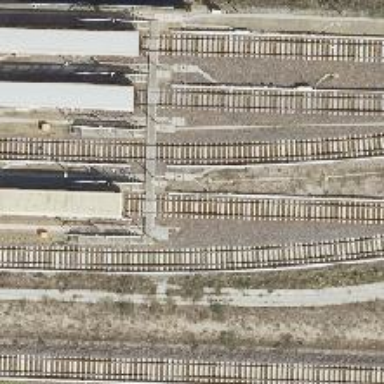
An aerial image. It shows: Yard used for service activities. There is electrified light rail track in the area.